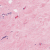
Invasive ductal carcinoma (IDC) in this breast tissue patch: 1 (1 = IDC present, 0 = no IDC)